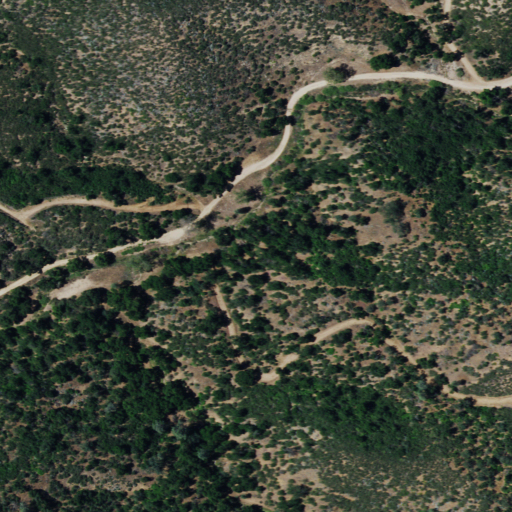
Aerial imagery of valley in California named Lingo Canyon containing shrub, open development, and mixed forest